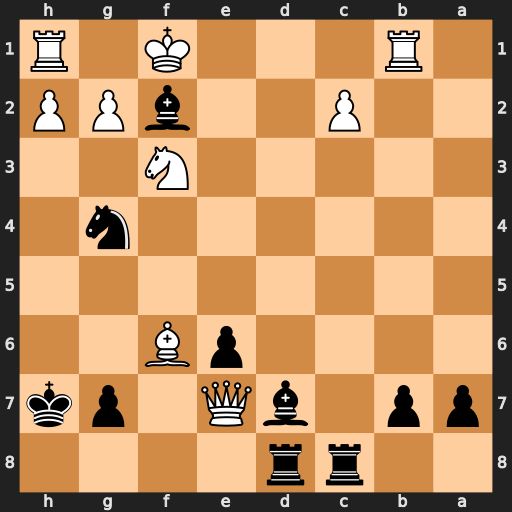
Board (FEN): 2rr4/pp1bQ1pk/4pB2/8/6n1/5N2/2P2bPP/1R3K1R
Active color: b
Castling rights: -
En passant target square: -
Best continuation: Bb5+ Rxb5 Rd1+ Ke2 Rxc2+ Nd2 Rdxd2+ Kf3 Nxf6